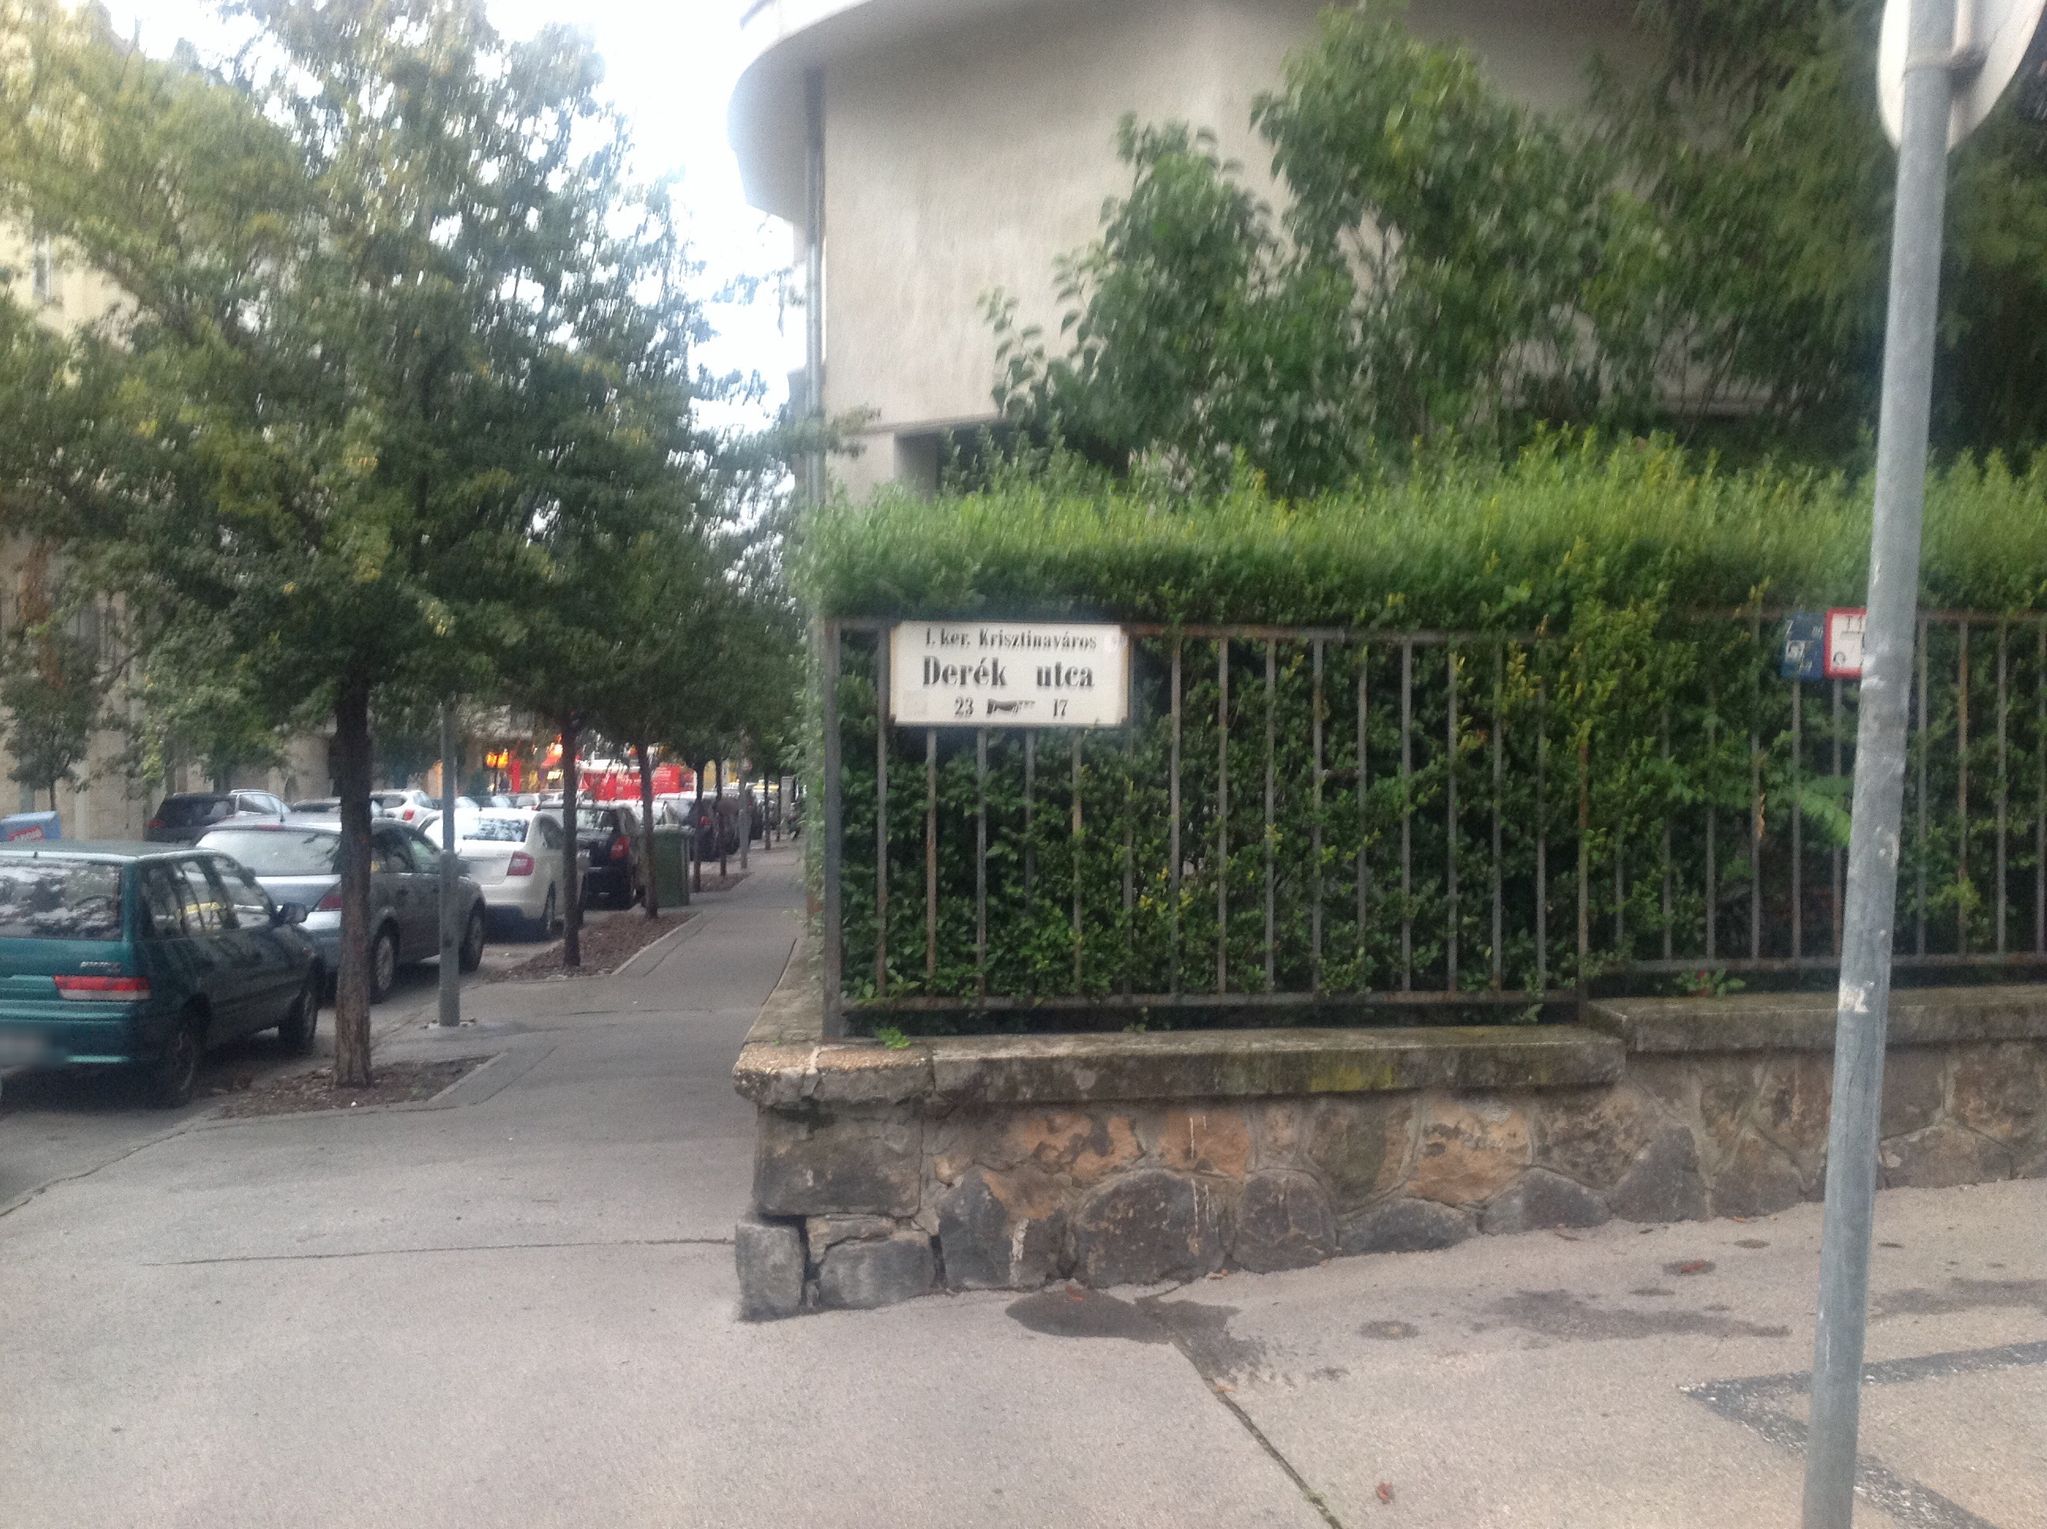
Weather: clear
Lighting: day
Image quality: slightly poor
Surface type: walking surface
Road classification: steps, residential
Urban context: urban centre
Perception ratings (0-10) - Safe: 6.65, Lively: 5.94, Beautiful: 5.76, Boring: 2.22, Depressing: 3.5, Wealthy: 6.17